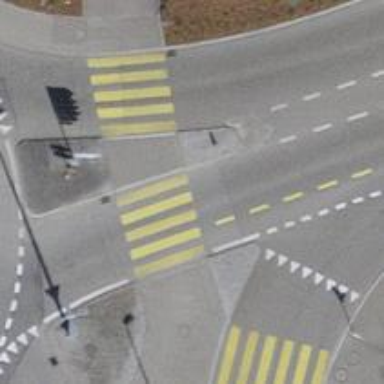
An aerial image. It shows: Uncontrolled zebra crossing with pedestrian island.